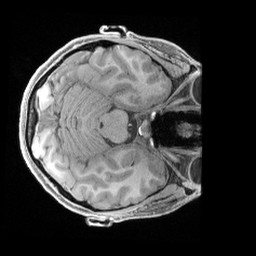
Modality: T1w
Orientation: axial
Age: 26
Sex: female
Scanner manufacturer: siemens
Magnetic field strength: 3 T
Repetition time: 2.4 s
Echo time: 0.00241 s